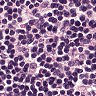
Metastatic tissue present: no